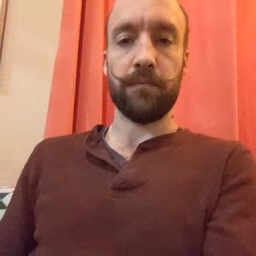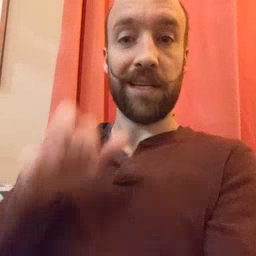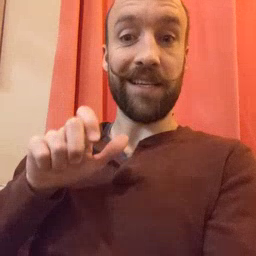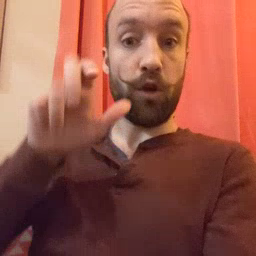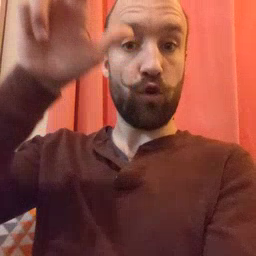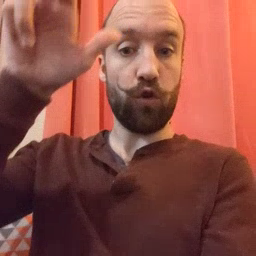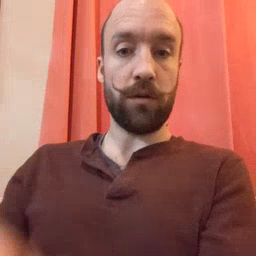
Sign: stairs